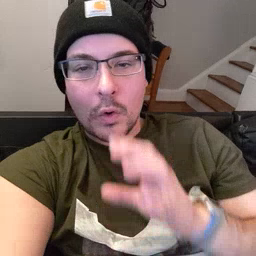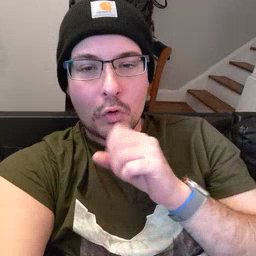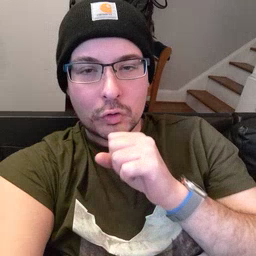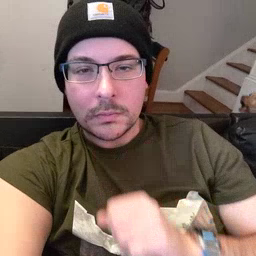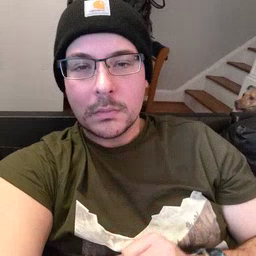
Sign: orange